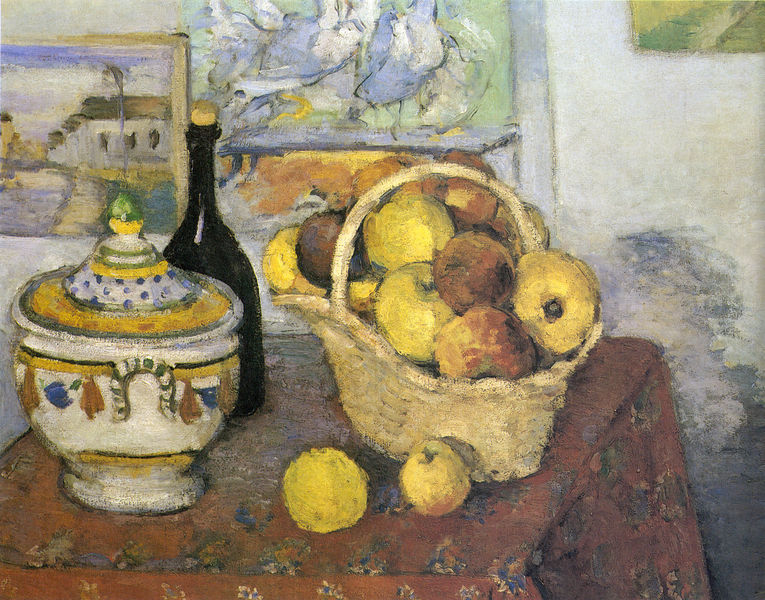
Titel: Stilleben mit Suppenschüssel
Künstler: Paul Cézanne
Standort: Paris
Institution: Musée d'Orsay
Schlagwörter: blau, gemälde, schatten, weiß, wolken, cezanne, gelb, grün, impressionismus, ocker, blumen, braun, grau, hell, licht, pastell, schwarz, tisch, türkis, ölbild, haus, obst, rot, beige, expressionismus, malerei, muster, flasche, flaschen, wand, falten, rahmen, schale, taube, bild, tischdecke, tischtuch, öl, häuser, vögel, pastos, decke, kreis, rund, frucht, früchte, henkel, kanne, keramik, krug, stilleben, stillleben, vase, apfel, topf, äpfel, bilder, ansicht, moderne, farbe, herbst, ölgemälde, tafel, wein, verzierung, korb, pastellfarben, griff, deckel, gefäß, blumenmuster, keramikgefäss, tauben, ölmalerei, flecken, griffe, farb, paul cezanne, pfirsich, suppe, terrine, reflex, zitrone, bild im bild, faulflecken, grif, hänkel, kanten, korken, obstkorb, optisch, optische, schimmelflecken, suppentopf, tontopf, täuschung, verierungen, verschiebung, weinflasche, zitronen, zitrusfrüchte, stilbild, furchtkorb suppenschüssel, stilbilb, zitorne, äobstkorb, aäfel